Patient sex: M
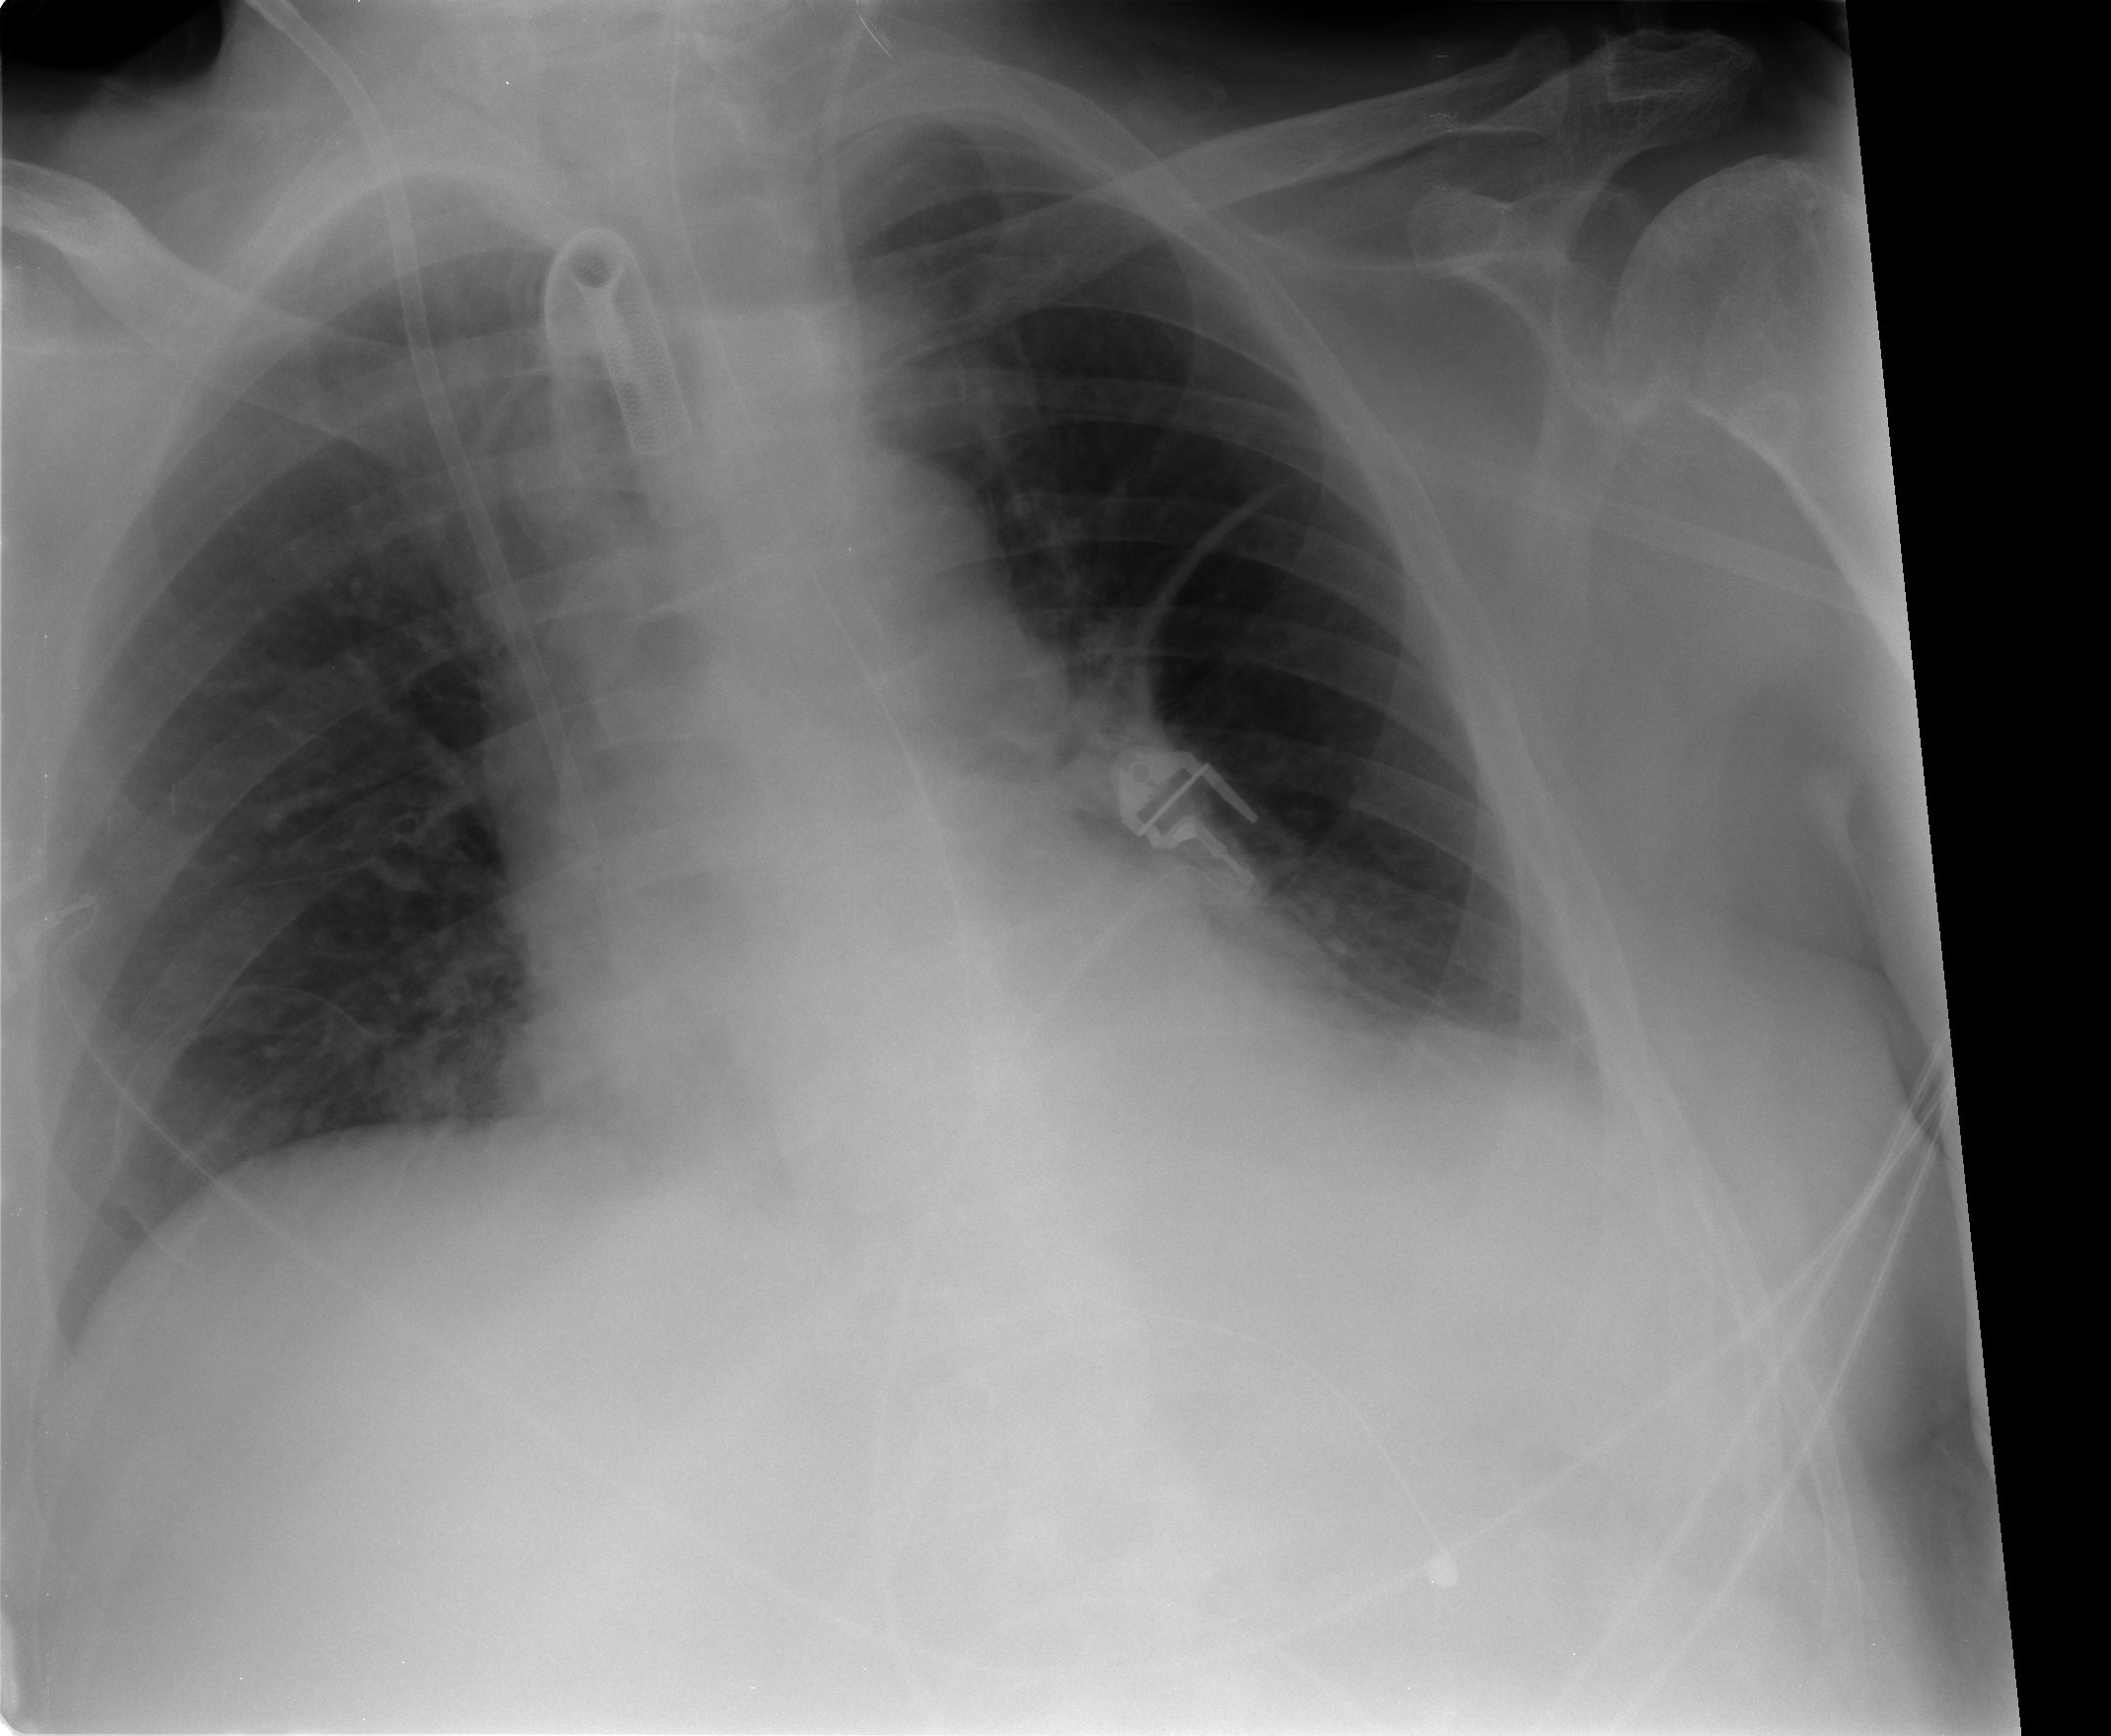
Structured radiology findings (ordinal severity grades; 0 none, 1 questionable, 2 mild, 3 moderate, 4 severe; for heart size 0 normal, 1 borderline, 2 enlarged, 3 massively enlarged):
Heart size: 0
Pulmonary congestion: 1
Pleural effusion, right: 0
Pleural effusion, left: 2
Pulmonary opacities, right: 0
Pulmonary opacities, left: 0
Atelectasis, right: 2
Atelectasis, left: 2